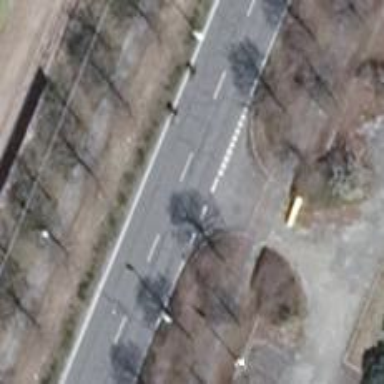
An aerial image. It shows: Road serving as parking aisle.